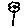
Label: flower